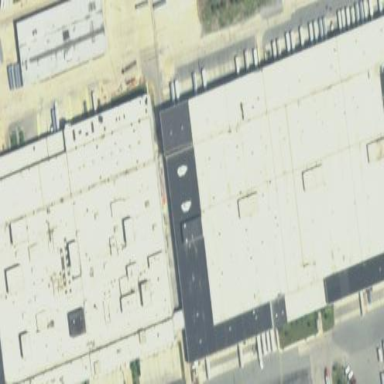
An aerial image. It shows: Warehouse.